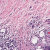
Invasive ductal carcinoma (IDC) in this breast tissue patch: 1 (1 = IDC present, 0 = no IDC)